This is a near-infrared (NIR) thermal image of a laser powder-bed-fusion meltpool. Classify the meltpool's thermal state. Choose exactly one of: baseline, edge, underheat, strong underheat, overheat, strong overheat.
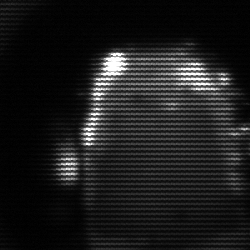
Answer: baseline